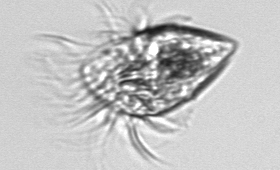
Label: Strombidium_morphotype1